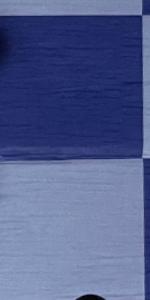
Label: Empty